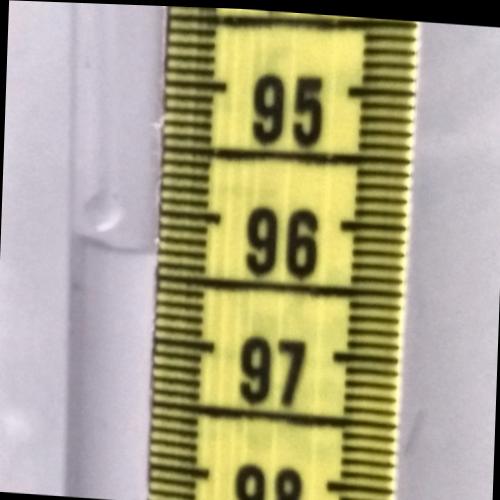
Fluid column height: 96.3 cm